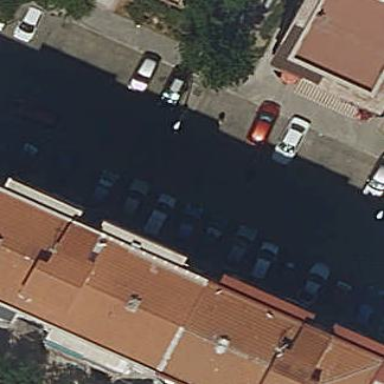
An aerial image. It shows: Parking area with surface.